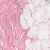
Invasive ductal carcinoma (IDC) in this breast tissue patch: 0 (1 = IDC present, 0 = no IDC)